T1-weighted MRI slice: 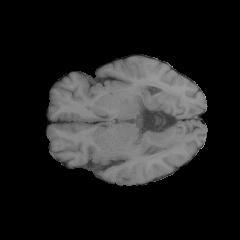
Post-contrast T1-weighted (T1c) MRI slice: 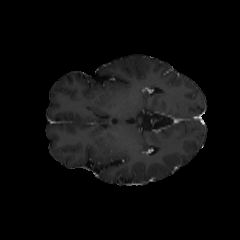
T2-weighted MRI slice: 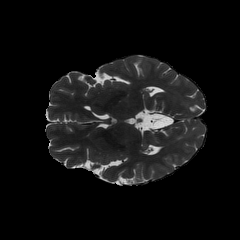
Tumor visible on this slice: no